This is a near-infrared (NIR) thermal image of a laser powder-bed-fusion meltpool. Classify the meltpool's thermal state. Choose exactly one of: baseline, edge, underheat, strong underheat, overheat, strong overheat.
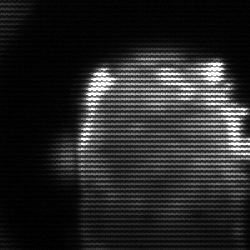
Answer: baseline